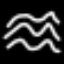
Label: squiggle